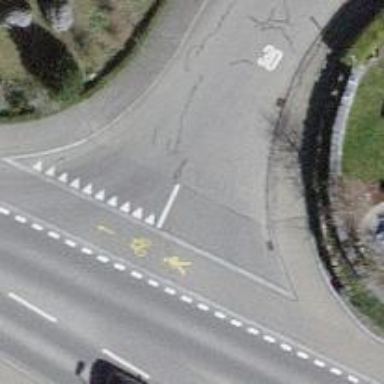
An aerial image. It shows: Road with "give way" sign.